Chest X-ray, PA view. Patient: 55 years old, sex M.
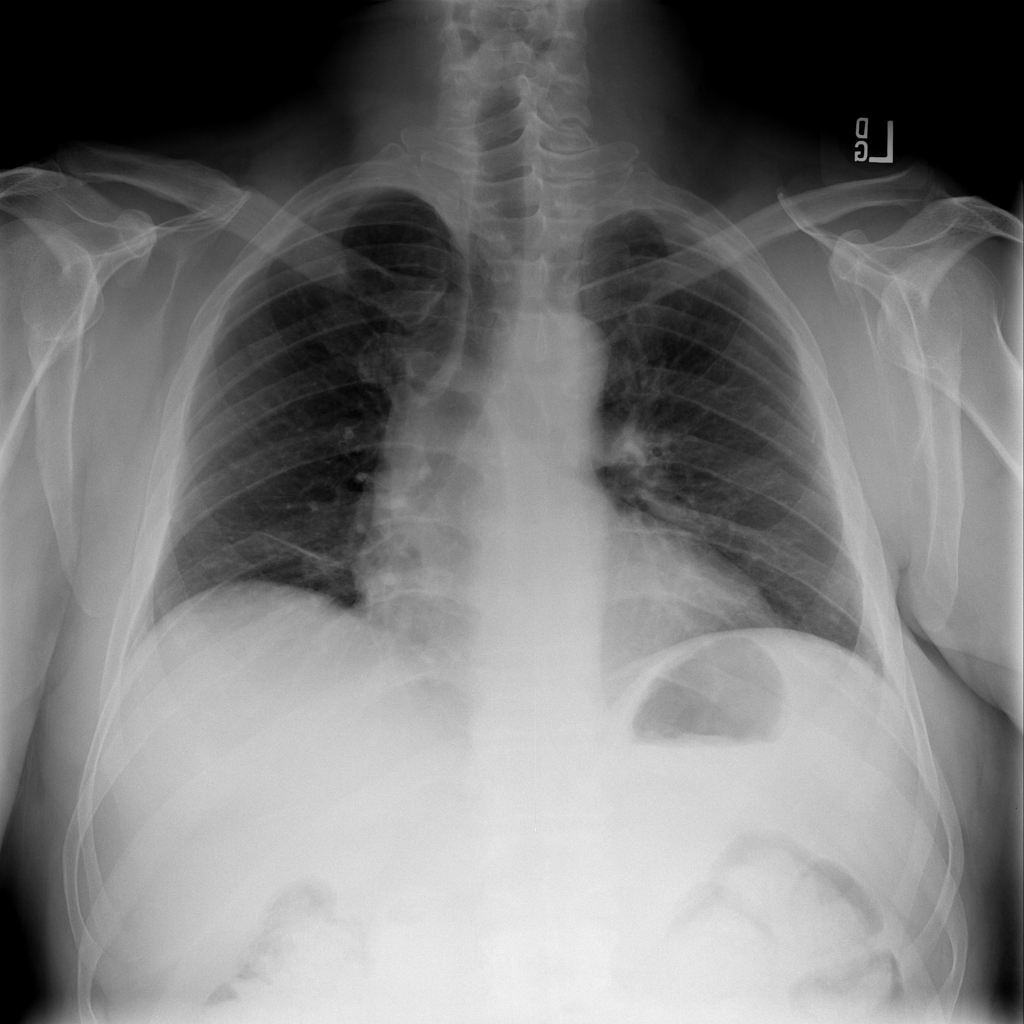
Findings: No Finding